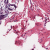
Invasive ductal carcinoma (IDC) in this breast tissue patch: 0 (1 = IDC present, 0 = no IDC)